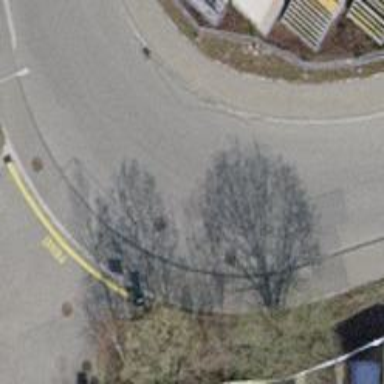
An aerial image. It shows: Residential road with asphalt surface. Both sides have sidewalks.